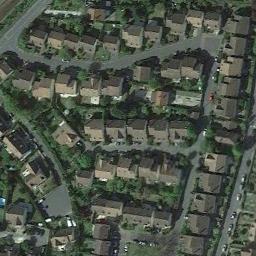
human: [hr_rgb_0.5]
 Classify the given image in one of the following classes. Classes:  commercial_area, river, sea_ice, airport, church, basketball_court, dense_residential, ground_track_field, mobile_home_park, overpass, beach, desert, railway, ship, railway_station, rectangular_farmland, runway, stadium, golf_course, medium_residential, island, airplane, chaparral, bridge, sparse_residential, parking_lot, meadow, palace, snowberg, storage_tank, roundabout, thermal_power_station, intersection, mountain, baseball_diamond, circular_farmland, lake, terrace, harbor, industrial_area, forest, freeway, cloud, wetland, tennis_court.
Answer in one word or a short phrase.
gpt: dense_residential